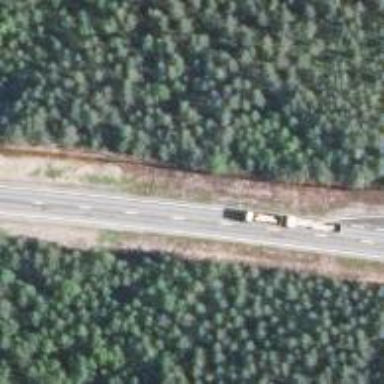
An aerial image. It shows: Asphalt road designated as trunk highway.